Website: apple
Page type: billing-address
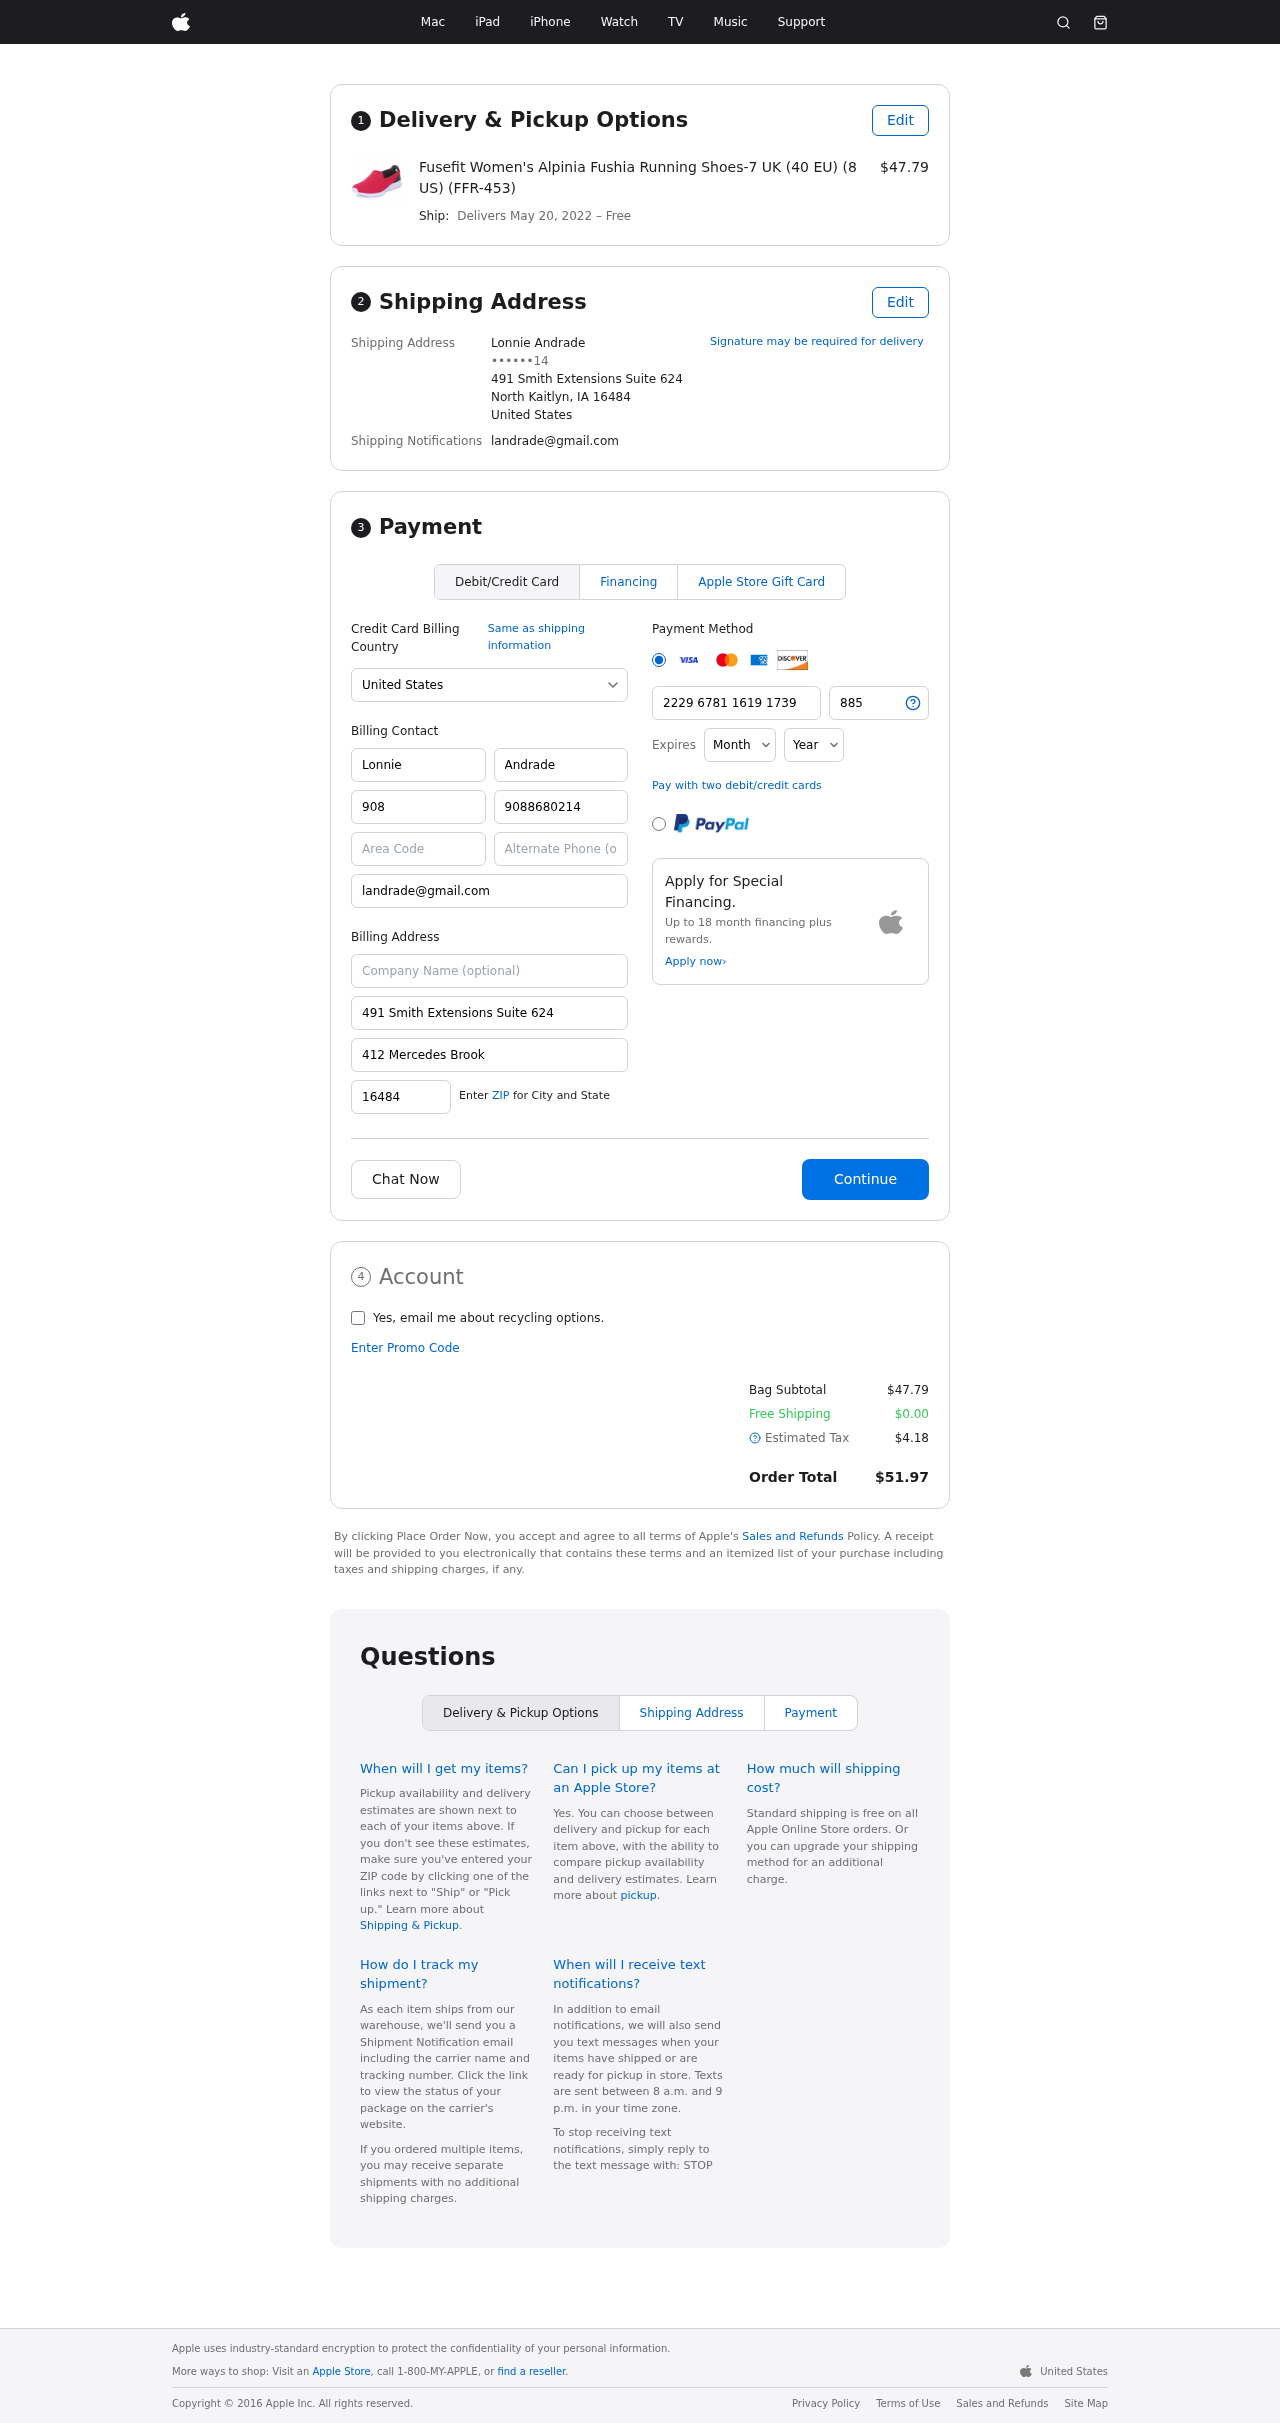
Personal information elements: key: PII_CARD_CVV
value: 885
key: PII_CARD_EXPIRY_MONTH
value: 03
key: PII_CARD_EXPIRY_YEAR
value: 30
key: PII_CARD_NUMBER
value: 2229 6781 1619 1739
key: PII_CITY_STATE_ZIP
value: North Kaitlyn, IA 16484
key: PII_COUNTRY
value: United States
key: PII_EMAIL
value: landrade@gmail.com
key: PII_FULLNAME
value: Lonnie Andrade
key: PII_STREET
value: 491 Smith Extensions Suite 624
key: PII_PHONE_MASKED
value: ••••••14
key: PII_BILLING_FIRSTNAME
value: Lonnie
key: PII_BILLING_LASTNAME
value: Andrade
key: PII_BILLING_PHONE_AREA
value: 908
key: PII_BILLING_PHONE
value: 9088680214
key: PII_BILLING_EMAIL
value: landrade@gmail.com
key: PII_BILLING_STREET
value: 491 Smith Extensions Suite 624
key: PII_BILLING_STREET2
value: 412 Mercedes Brook
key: PII_BILLING_POSTCODE
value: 16484
Product elements: key: PRODUCT1_NAME
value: Fusefit Women's Alpinia Fushia Running Shoes-7 UK (40 EU) (8 US) (FFR-453)
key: PRODUCT1_PRICE
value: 47.79
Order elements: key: ORDER_DELIVERY_DATE
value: May 20, 2022
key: ORDER_SUBTOTAL
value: $47.79
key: ORDER_SHIPPING_COST
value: $0.00
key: ORDER_TAX
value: $4.18
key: ORDER_TOTAL
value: $51.97